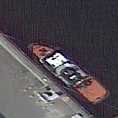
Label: civil